Interaction volume radius: 5 \u00c5
Interaction volume height: 20 \u00c5
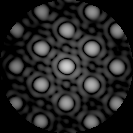
Disorder parameter: 0.07352